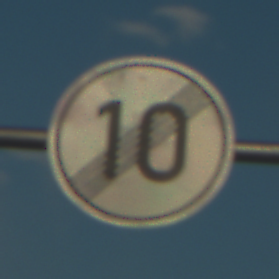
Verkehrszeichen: EndeGeschwindigkeit10
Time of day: SunriseSunset
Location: Outdoor (RoadRail)
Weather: PartlyCloudy
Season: NotSpecified
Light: Natural